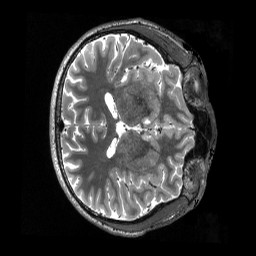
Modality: T2w
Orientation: axial
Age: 29
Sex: male
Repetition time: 3.2 s
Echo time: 0.563 s